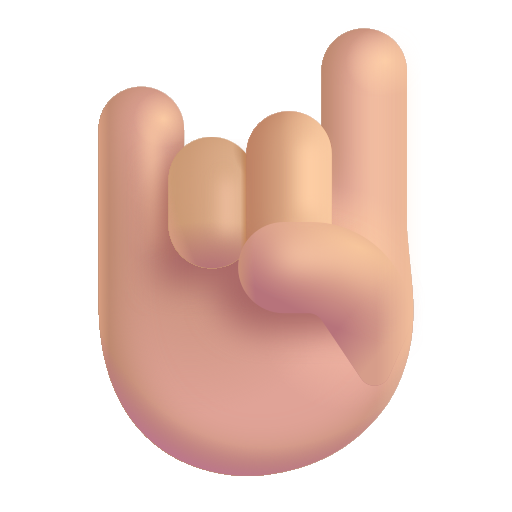
sign of the horns color  light